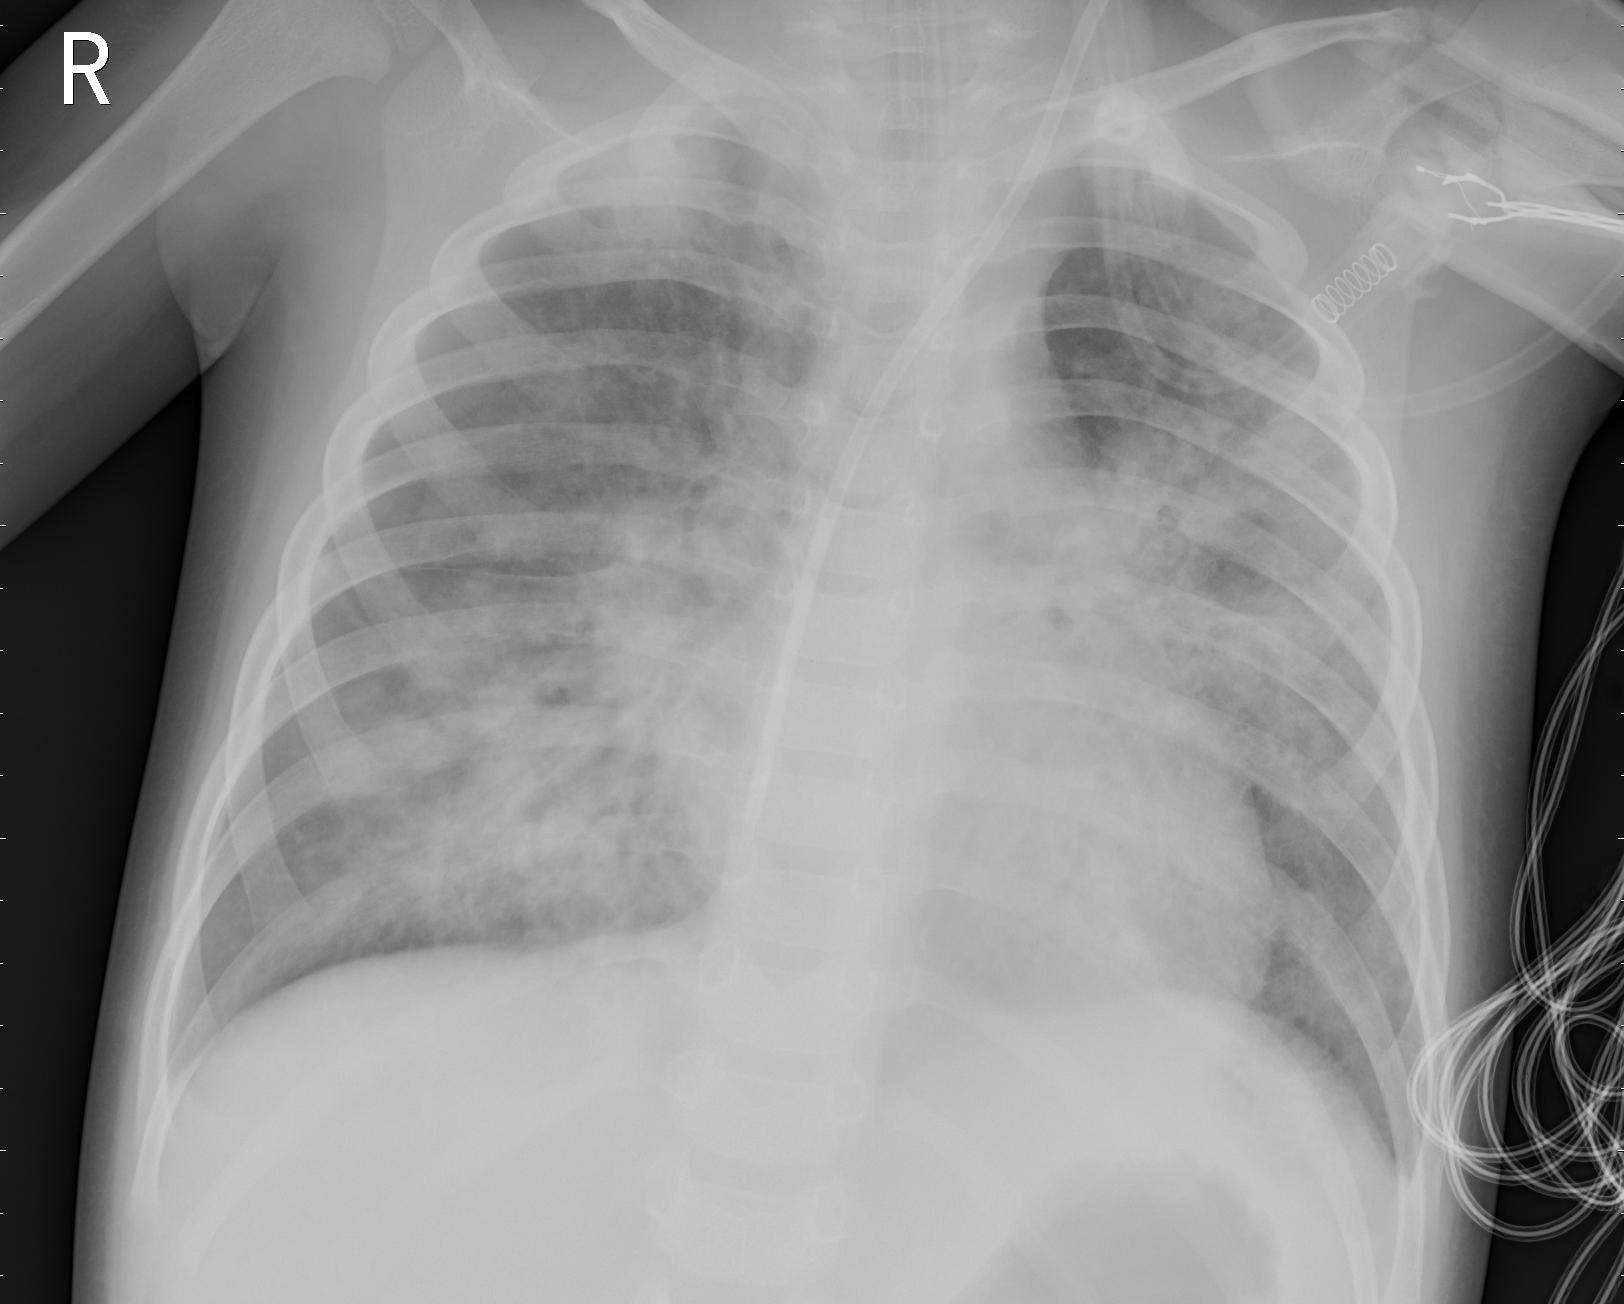
Diagnosis: PNEUMONIA